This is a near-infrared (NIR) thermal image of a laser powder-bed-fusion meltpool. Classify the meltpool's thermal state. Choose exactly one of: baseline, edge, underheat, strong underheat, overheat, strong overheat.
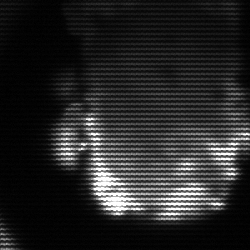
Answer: baseline